Question: I have 2 tables beside each other Tested within the element of one bigger table
I have to align the columns elements of these 2 tables to display in a single line . . I havent been able to achieve it with valign or vertical-align . . Please help

'''
<style type="text/css">
.FieldLabel {
padding: 2px;
width: 180px;
}
.Head {
text-align: left;
font-weight: bold;
font-size: 20px;
}
.auto-style1 {
width: 420px;
vertical-align: top;
}
.auto-style2 {
width: 420px;
vertical-align: inherit;
}
</style>
<div id="TXN_SAMPLES_createForm1">
<table>
<tr>
<td colspan="2" class="Head">Request Details
</td>
</tr>
<tr>
<td style="width: 500px">
<table>
<tr>
<td class="FieldLabel">Lead Src Code
</td>
<td>
<div class="FieldPlaceholder DataOnly">
{Lead_Lead_Source_CODE}
</div>
</td>
</tr>
<tr>
<td class="FieldLabel">Request Date
</td>
<td>
<div class="FieldPlaceholder DataOnly">
{REQUEST_DATE}
</div>
</td>
</tr>
<tr>
<td class="FieldLabel">Customer
</td>
<td>
<div class="FieldPlaceholder DataOnly">
{CUST_NAME}
</div>
</td>
</tr>
<tr>
<td class="FieldLabel">Product
</td>
<td>
<div class="FieldPlaceholder DataOnly">
{PROD_NAME}
</div>
</td>
</tr>
<tr>
<td class="FieldLabel">DG/Non-DG
</td>
<td>
<div class="FieldPlaceholder DataOnly">
{DG_NONDG}
</div>
</td>
</tr>
</table>
</td>
<td class="auto-style2">
<table>
<tr>
<td class="FieldLabel">.
</td>
<td>
<div class="FieldPlaceholder DataOnly">
</div>
</td>
</tr>
<tr>
<td class="FieldLabel">.
</td>
<td>
<div class="FieldPlaceholder DataOnly">
</div>
</td>
</tr>
<tr>
<td class="FieldLabel">Country
</td>
<td>
<div class="FieldPlaceholder DataOnly">
{COUNTRY}
</div>
</td>
</tr>
<tr>
<td class="FieldLabel">Division
</td>
<td>
<div class="FieldPlaceholder DataOnly">
{DIVISION}
</div>
</td>
</tr>
<tr>
<td class="FieldLabel"></td>
<td>
<div class="FieldPlaceholder DataOnly">
</div>
</td>
</tr>
</table>
</td>
<td style="width: auto">
<table style="float: right">
<tr>
<td class="FieldLabel"></td>
<td>
<div class="FieldPlaceholder DataOnly">
</div>
</td>
</tr>
<tr>
<td class="FieldLabel"></td>
<td>
<div class="FieldPlaceholder DataOnly">
</div>
</td>
</tr>
<tr>
<td class="FieldLabel"></td>
<td>
<div class="FieldPlaceholder DataOnly">
</div>
</td>
</tr>
<tr>
<td class="FieldLabel">Quantity (Kg)
</td>
<td>
<div class="FieldPlaceholder DataOnly">
{QTY}
</div>
</td>
</tr>
</table>
</td>
</tr>
<tr>
<td colspan="2" class="Head">Sample Details
</td>
</tr>
<tr>
<td style="width: 500px">
<table>
<tr>
<td class="FieldLabel">Dispatch Date
</td>
<td>
<div class="FieldPlaceholder DataOnly">
{DISPATCH_DATE}
</div>
</td>
</tr>
<tr>
<td class="FieldLabel">Lot No.
</td>
<td>
<div class="FieldPlaceholder DataOnly">
{LOT_NO}
</div>
</td>
</tr>
<tr>
<td class="FieldLabel">AWB No.
</td>
<td>
<div class="FieldPlaceholder DataOnly">
{AWB_NO}
</div>
</td>
</tr>
<tr>
<td class="FieldLabel">Dispatch Mode
</td>
<td>
<div class="FieldPlaceholder DataOnly">
{DISPATCH_MODE}
</div>
</td>
</tr>
<tr>
<td class="FieldLabel">Freight (THB)
</td>
<td>
<div class="FieldPlaceholder DataOnly">
{FREIGHT}
</div>
</td>
</tr>
<tr>
<td class="FieldLabel">Additional Cost
</td>
<td>
<div class="FieldPlaceholder DataOnly">
{ADDITIONAL_COST}
</div>
</td>
</tr>
<tr>
<td class="FieldLabel">Receipt Conformation
</td>
<td>
<div class="FieldPlaceholder DataOnly">
{RECEIPT_CONFORMATION}
</div>
</td>
</tr>
<tr>
<td class="FieldLabel">Reason for Delay
</td>
<td>
<div class="FieldPlaceholder DataOnly">
{REMARK}
</div>
</td>
</tr>
</table>
</td>
<td class="auto-style1">
<table>
<tr>
<td class="FieldLabel">Shipment Date
</td>
<td>
<div class="FieldPlaceholder DataOnly">
{SHIPMENT_DATE}
</div>
</td>
</tr>
<tr>
<td class="FieldLabel">Packing
</td>
<td>
<div class="FieldPlaceholder DataOnly">
{PACKING}
</div>
</td>
</tr>
<tr>
<td class="FieldLabel">Process Time (days)
</td>
<td>
<div class="FieldPlaceholder DataOnly">
{Process_Time}
</div>
</td>
</tr>
<tr>
<td class="FieldLabel">Courier Service
</td>
<td>
<div class="FieldPlaceholder DataOnly">
{COURIER}
</div>
</td>
</tr>
<tr>
<td class="FieldLabel">Weight Charged
</td>
<td>
<div class="FieldPlaceholder DataOnly">
{WEIGHT_CHARGEDBY_COURIER}
</div>
</td>
</tr>
<tr>
<td class="FieldLabel">Lead Id
</td>
<td>
<div class="FieldPlaceholder DataOnly">
{Lead_Id}
</div>
</td>
</tr>
</table>
</td>
</tr>
</table>
</div>
'''
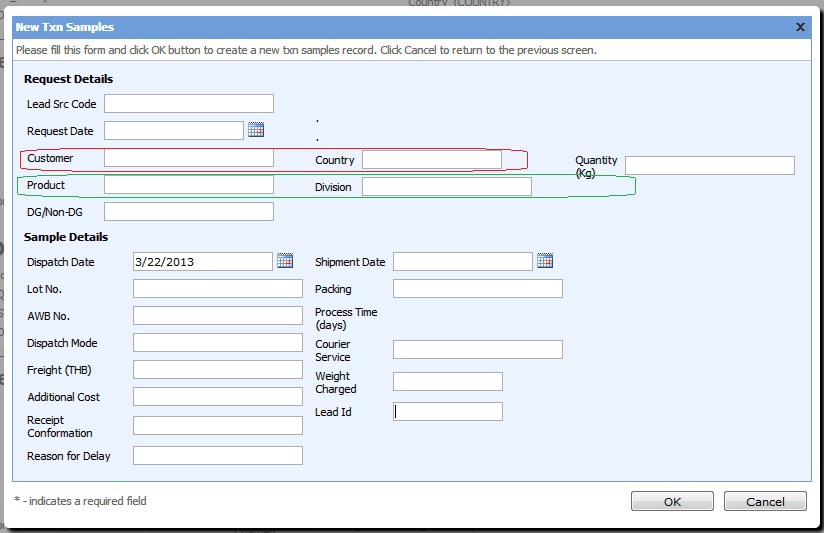
Answer: the problem is that your main table width was smaller that the three tables you were putting inside. so the third table with 'Quantity' was getting crammed. i have added border colors to understand the whole thing better.
<URL>